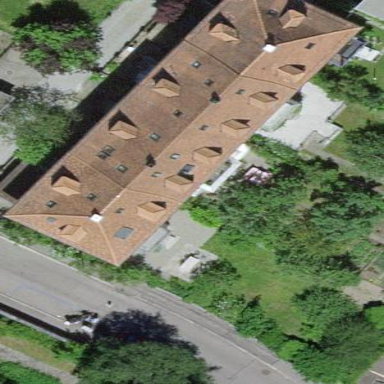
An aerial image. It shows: Gabled roofed house.